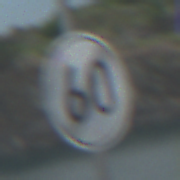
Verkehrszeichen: EndeGeschwindigkeit60
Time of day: MorningAfternoon
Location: Outdoor (Nature)
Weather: PartlyCloudy
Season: NotSpecified
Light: Natural